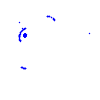
Particle: pion